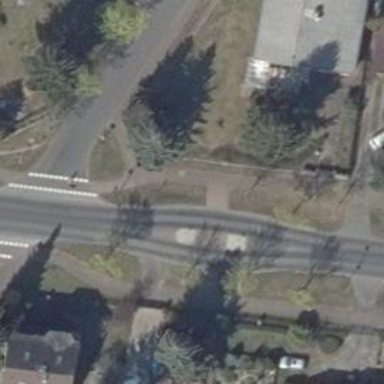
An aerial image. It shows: Unmarked footway crossing with pedestrian island.